Question: I want to bold the text which is inside ** . I am taking the text as input through EditText and than putting it in Text View similar to Whatsapp
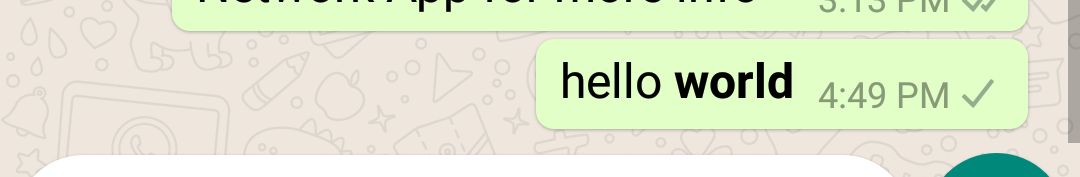
Answer: You can use this
'''
SpannableStringBuilder str = new SpannableStringBuilder("Text here with * inside *");
str.setSpan(new android.text.style.StyleSpan(android.graphics.Typeface.BOLD), INT_START, INT_END, Spannable.SPAN_EXCLUSIVE_EXCLUSIVE);
TextView tv=new TextView(context);
tv.setText(str);
'''
where INT_START and INT_END will be the position of the '*'